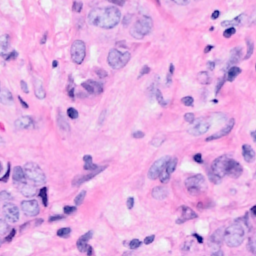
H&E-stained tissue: Breast